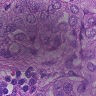
Metastatic tissue present: yes